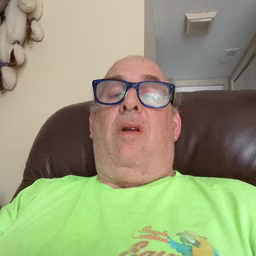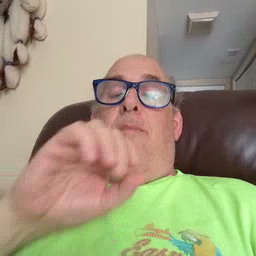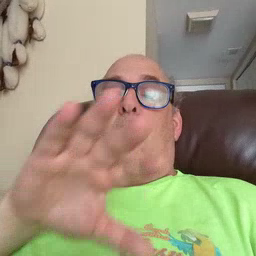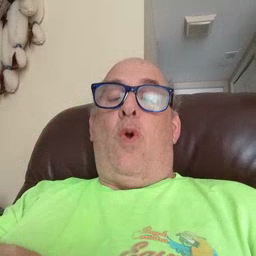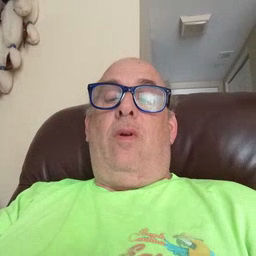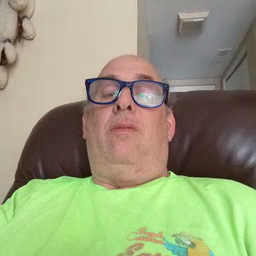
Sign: blow